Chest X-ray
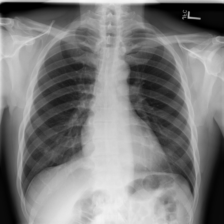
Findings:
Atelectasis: negative
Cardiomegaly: negative
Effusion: negative
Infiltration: negative
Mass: negative
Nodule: negative
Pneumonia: negative
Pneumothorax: negative
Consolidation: negative
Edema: negative
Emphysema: negative
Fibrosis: negative
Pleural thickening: negative
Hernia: negative